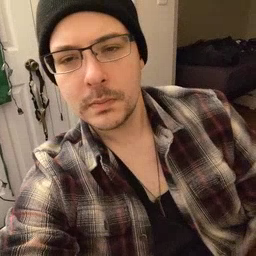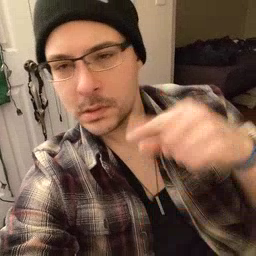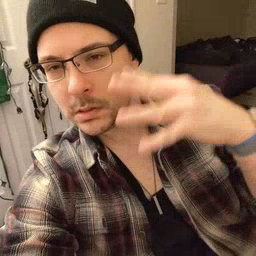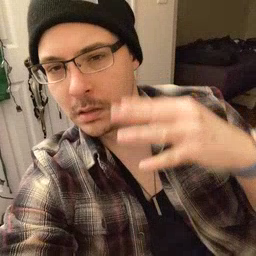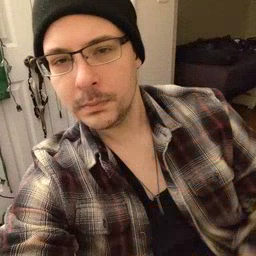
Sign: sun